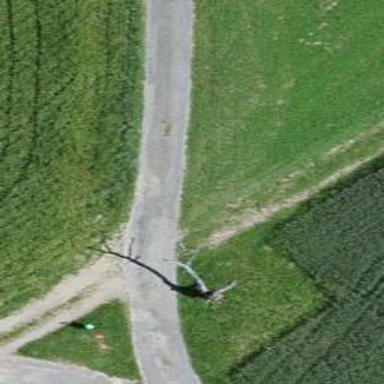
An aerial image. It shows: Grass track with grade4 quality surface.